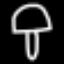
Label: mushroom